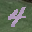
Label: 4